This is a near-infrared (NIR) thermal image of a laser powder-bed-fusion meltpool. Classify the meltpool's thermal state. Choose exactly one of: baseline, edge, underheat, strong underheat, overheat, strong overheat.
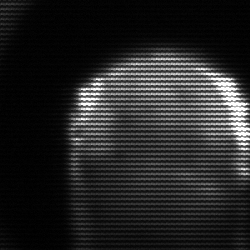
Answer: edge